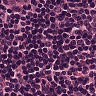
Metastatic tissue present: no